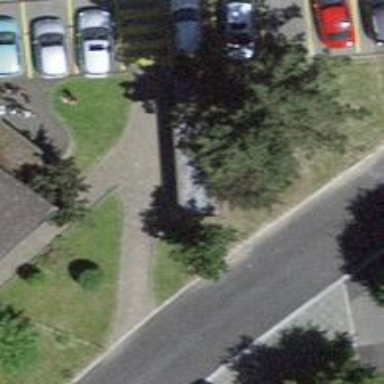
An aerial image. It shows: Bicycle parking area with wall loops for securing bikes.